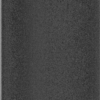
Label: dusty